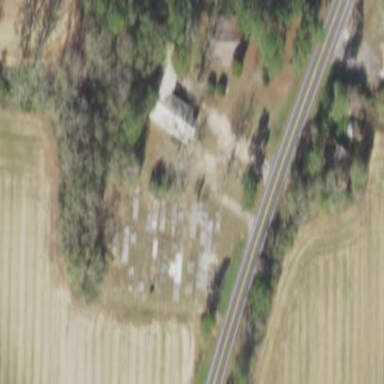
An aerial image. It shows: Cemetery.